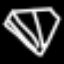
Label: diamond